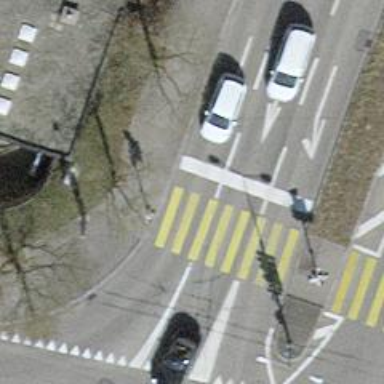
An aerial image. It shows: Tertiary road with asphalt surface and separate sidewalk. There are trolley wires present along the road.